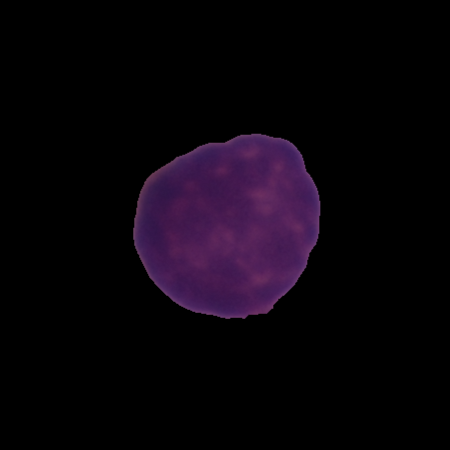
Label: healthy